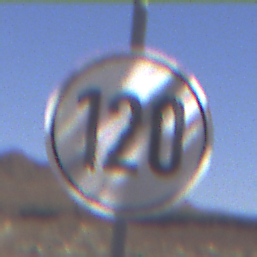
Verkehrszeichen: EndeGeschwindigkeit120
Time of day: Midday
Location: Outdoor (Nature)
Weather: Clear
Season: NotSpecified
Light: Natural